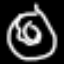
Label: donut